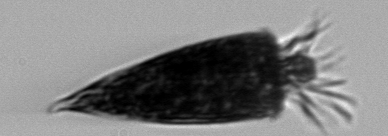
Label: Strombidium_tintinnodes